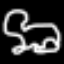
Label: frog